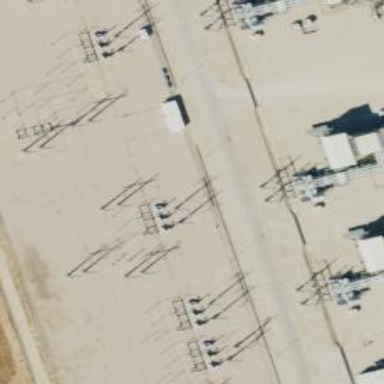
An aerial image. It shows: Switch for power supply.